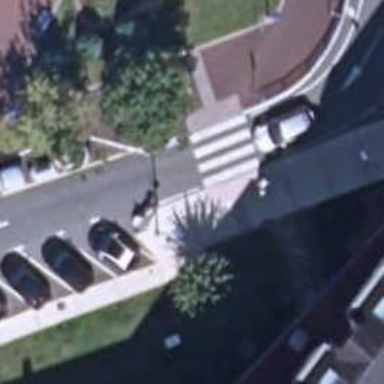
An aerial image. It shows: Uncontrolled crossing on the road.